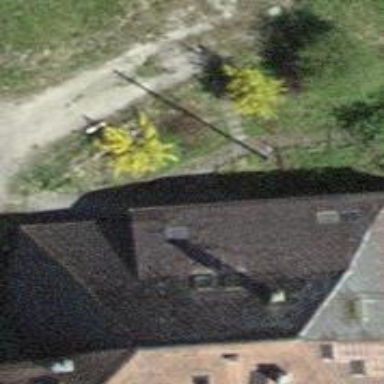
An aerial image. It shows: House with hipped roof.